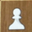
Piece: wP